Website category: sports
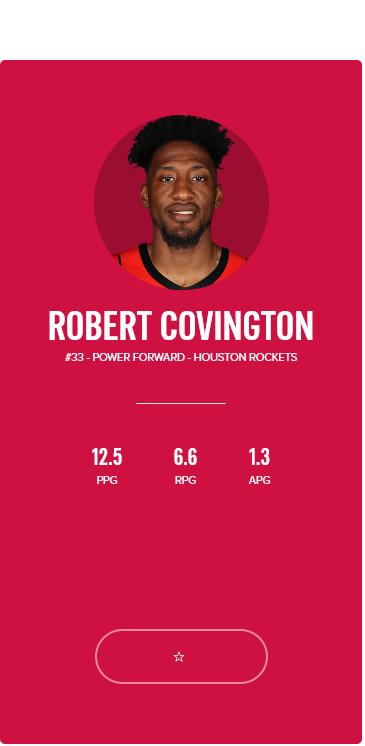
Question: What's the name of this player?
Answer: ROBERT COVINGTON

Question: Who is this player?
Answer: ROBERT COVINGTON

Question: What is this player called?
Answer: ROBERT COVINGTON

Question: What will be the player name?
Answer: ROBERT COVINGTON

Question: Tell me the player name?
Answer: ROBERT COVINGTON

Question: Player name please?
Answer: ROBERT COVINGTON

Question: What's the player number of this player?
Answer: #33

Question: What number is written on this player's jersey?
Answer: #33

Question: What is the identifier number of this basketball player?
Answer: #33

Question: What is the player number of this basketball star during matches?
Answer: #33

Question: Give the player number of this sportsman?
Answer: #33

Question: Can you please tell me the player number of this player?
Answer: #33

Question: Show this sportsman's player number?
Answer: #33

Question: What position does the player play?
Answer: POWER FORWARD

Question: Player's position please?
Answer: POWER FORWARD

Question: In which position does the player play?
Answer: POWER FORWARD

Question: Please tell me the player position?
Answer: POWER FORWARD

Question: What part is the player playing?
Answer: POWER FORWARD

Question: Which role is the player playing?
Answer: POWER FORWARD

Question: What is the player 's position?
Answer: POWER FORWARD

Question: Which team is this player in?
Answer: HOUSTON ROCKETS

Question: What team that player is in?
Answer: HOUSTON ROCKETS

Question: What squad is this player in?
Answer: HOUSTON ROCKETS

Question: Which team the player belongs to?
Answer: HOUSTON ROCKETS

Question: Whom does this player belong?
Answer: HOUSTON ROCKETS

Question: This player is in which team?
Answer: HOUSTON ROCKETS

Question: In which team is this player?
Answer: HOUSTON ROCKETS

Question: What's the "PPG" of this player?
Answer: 12.5

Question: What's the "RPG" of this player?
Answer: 6.6

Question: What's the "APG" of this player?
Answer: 1.3

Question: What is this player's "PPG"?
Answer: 12.5

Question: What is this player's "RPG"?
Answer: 6.6

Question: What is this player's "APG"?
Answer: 1.3

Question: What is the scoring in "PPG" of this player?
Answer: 12.5

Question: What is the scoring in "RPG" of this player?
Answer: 6.6

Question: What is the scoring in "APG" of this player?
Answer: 1.3

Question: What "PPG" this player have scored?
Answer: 12.5

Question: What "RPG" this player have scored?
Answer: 6.6

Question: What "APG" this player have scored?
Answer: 1.3

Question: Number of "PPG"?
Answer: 12.5

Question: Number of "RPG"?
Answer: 6.6

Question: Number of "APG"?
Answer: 1.3

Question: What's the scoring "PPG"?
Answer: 12.5

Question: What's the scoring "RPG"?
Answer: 6.6

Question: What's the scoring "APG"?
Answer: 1.3